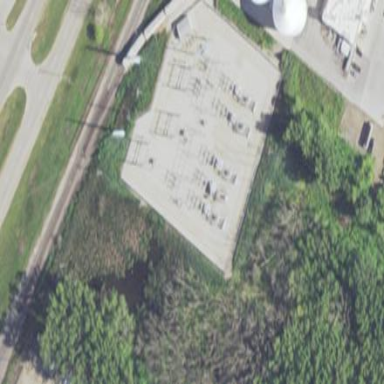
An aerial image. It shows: Power substation.